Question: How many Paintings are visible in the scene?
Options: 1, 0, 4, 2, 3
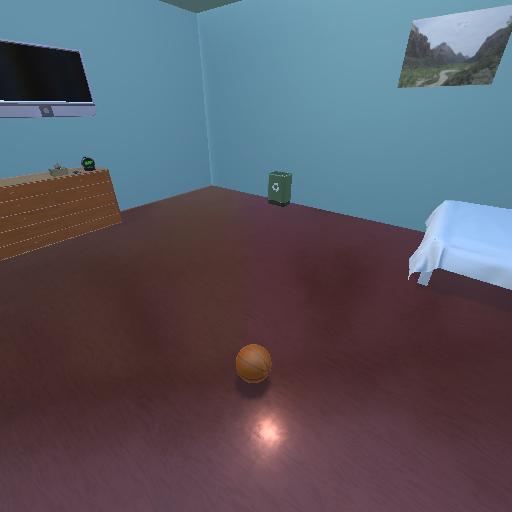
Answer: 1